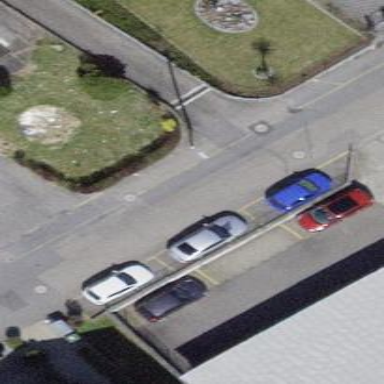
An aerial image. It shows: Parking available on the street side.